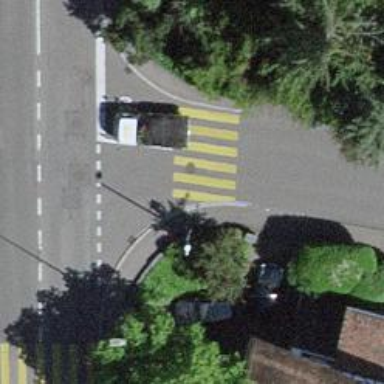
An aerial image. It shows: Marked road crossing.